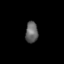
Tissue: skin
Cell type: Epithelial cells
Senescence score: 0.8989
Nuclear area (px): 258
Mean DAPI intensity: 100.453